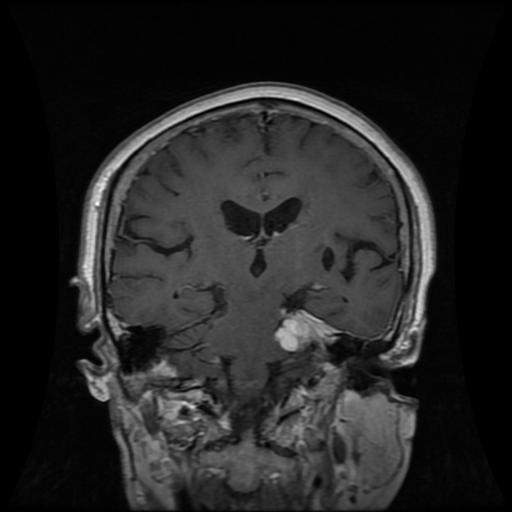
Label: meningioma